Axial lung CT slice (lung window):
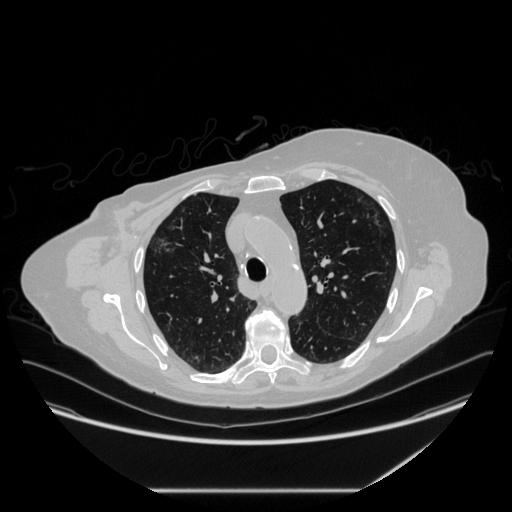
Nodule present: no